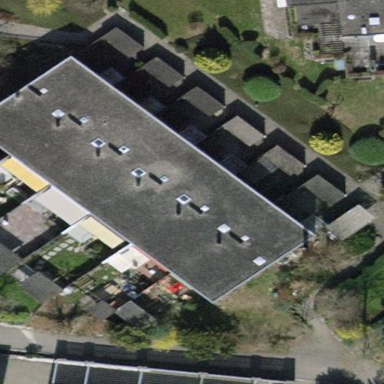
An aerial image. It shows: Terrace building.